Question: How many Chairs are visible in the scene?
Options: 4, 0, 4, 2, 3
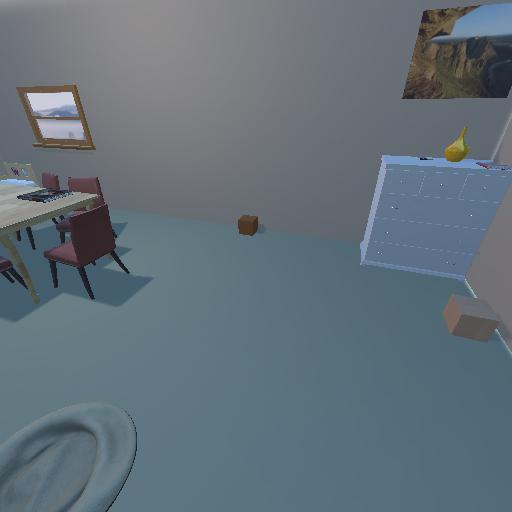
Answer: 4